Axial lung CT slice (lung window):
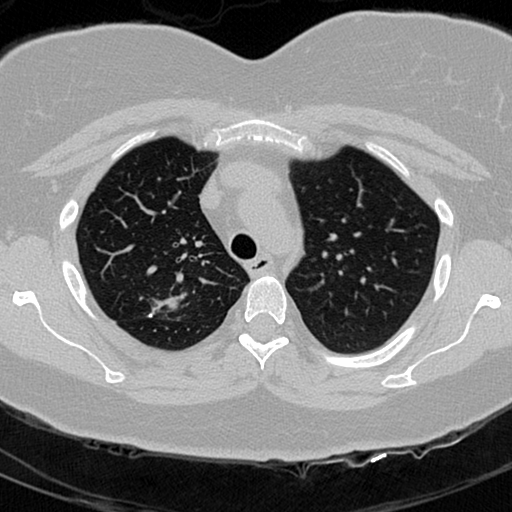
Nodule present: no